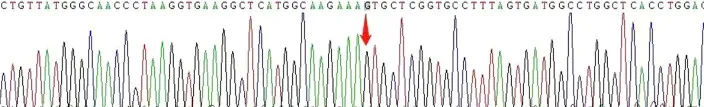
A normal sequence after HSCT The arrow shows the position of the mutation.
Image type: electrography (ekg)